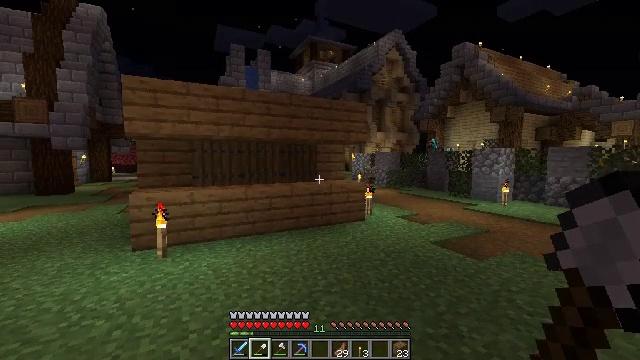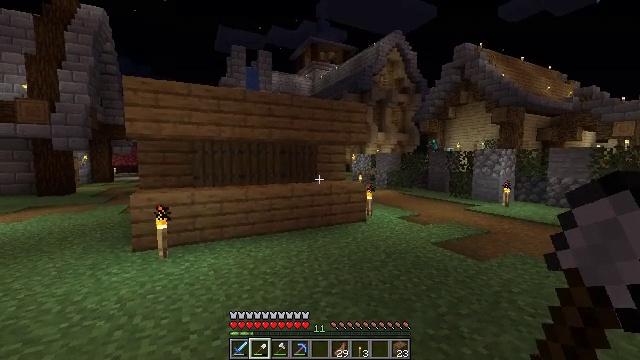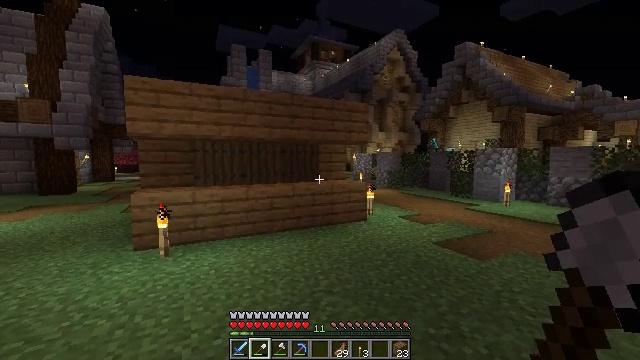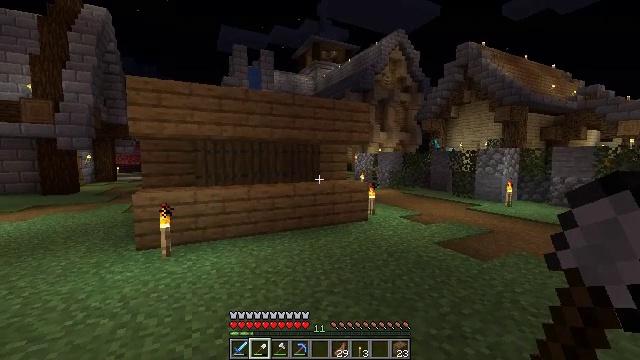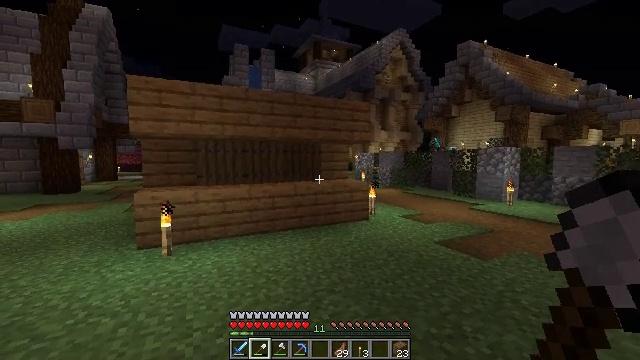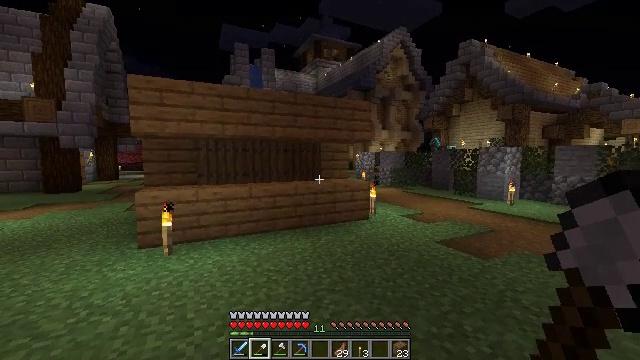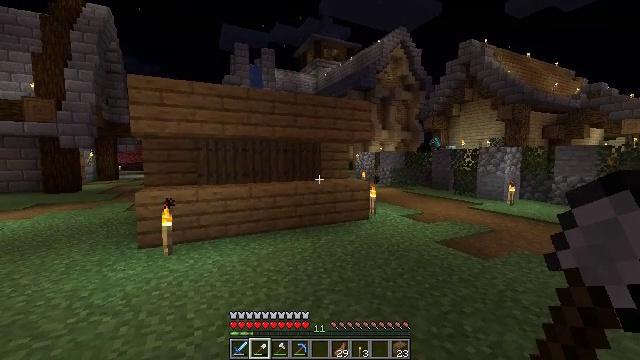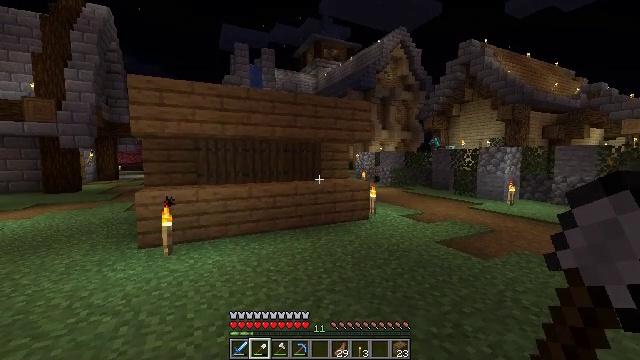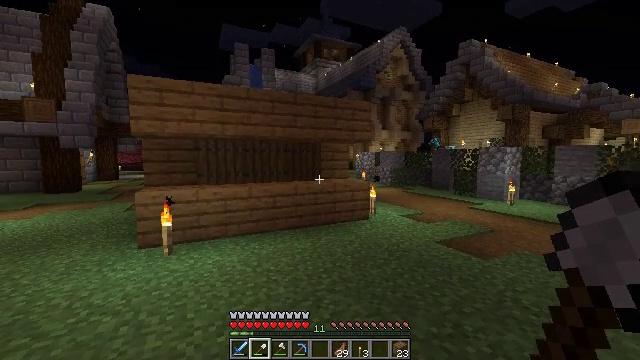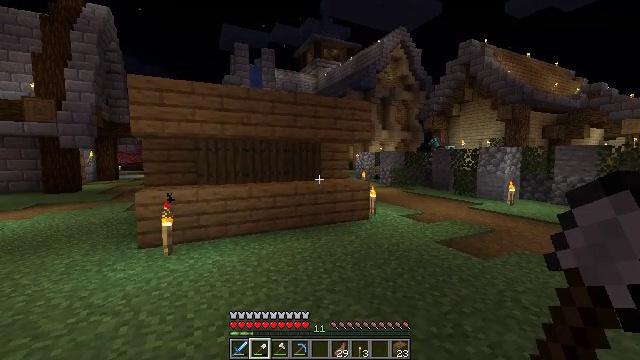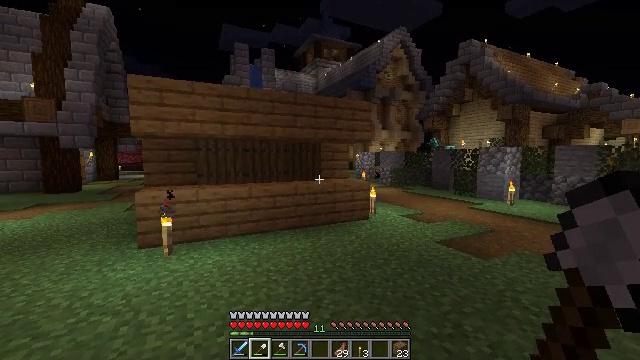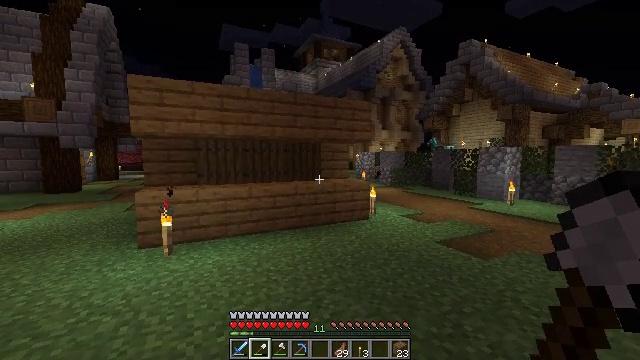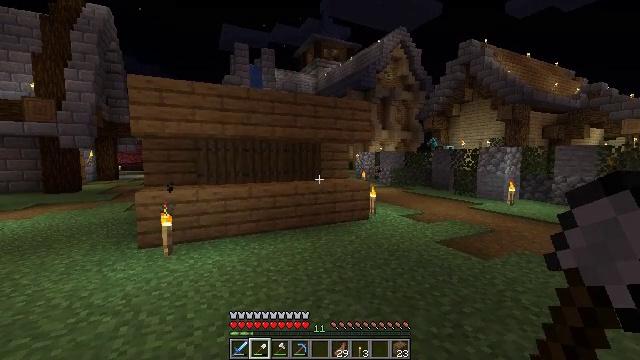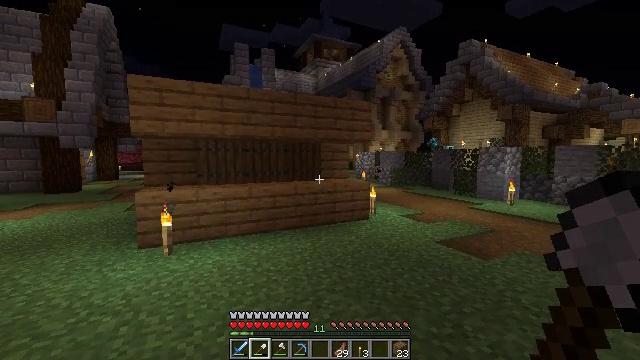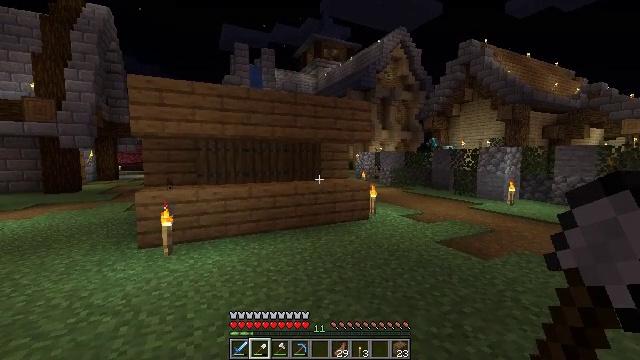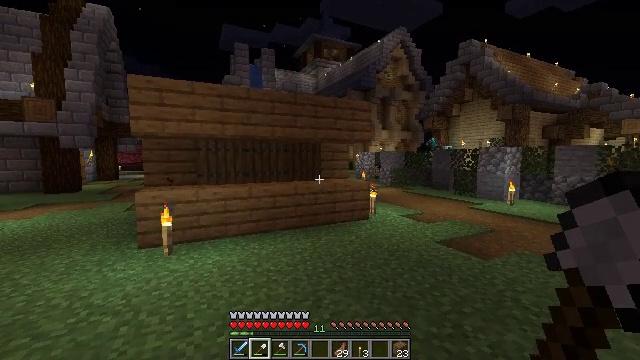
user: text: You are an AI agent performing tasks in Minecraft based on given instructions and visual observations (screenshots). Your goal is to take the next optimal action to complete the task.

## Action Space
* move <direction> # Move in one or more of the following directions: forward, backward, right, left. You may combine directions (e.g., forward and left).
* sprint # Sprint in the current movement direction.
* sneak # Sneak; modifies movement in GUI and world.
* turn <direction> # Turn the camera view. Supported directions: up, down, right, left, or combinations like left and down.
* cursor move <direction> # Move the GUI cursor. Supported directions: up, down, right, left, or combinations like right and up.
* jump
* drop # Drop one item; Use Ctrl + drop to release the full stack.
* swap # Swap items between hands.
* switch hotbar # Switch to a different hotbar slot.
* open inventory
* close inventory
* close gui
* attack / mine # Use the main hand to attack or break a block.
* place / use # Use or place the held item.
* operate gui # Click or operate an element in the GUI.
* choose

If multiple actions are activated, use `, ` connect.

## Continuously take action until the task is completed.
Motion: motion action
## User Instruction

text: Harvest birch leaves for decorations.
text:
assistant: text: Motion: no_op
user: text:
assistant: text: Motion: no_op
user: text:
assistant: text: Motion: no_op
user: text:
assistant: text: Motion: no_op
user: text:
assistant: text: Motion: no_op
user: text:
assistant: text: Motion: no_op
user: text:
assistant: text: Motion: no_op
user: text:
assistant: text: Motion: no_op
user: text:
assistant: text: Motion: no_op
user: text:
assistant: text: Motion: no_op
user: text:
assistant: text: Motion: no_op
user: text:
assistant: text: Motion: no_op
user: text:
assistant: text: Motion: no_op
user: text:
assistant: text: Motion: no_op
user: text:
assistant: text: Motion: no_op
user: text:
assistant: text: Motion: no_op
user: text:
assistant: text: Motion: no_op
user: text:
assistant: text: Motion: no_op
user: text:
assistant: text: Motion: no_op
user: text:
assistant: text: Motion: turn left
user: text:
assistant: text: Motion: turn left
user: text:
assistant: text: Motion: turn left
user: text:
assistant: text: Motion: move forward, turn left
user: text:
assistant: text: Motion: move forward, turn left
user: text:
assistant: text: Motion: move forward
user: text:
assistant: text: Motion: move forward
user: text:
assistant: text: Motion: move forward
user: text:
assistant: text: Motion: move forward
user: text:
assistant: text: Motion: move forward
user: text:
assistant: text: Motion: move forward and move left